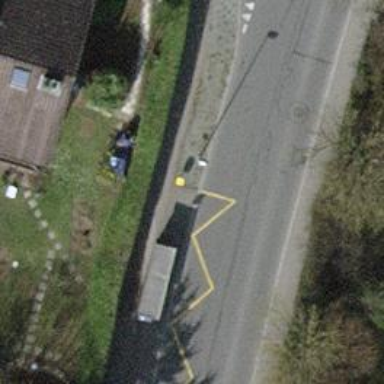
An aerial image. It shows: Post box is visible.